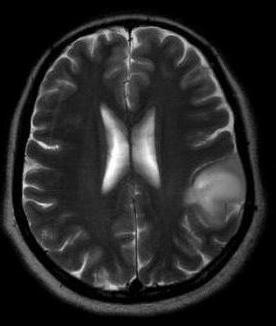
Label: notumor